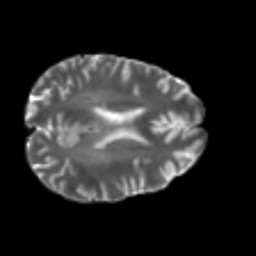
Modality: T2w
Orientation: axial
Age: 25
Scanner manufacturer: philips
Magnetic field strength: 3 T
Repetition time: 8.6 s
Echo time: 0.127 s